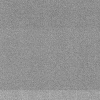
Atmospheric dust classification: dusty